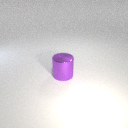
large purple metal cylinder